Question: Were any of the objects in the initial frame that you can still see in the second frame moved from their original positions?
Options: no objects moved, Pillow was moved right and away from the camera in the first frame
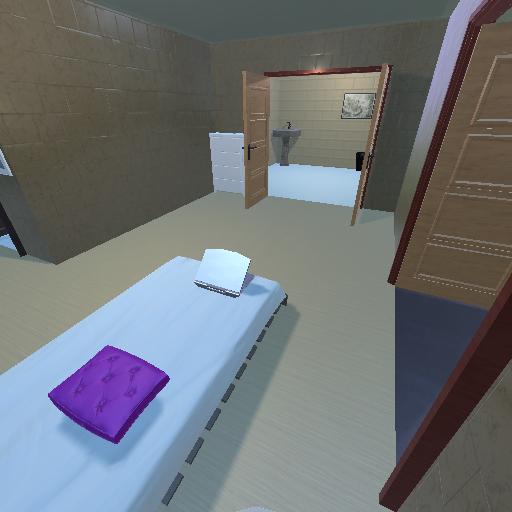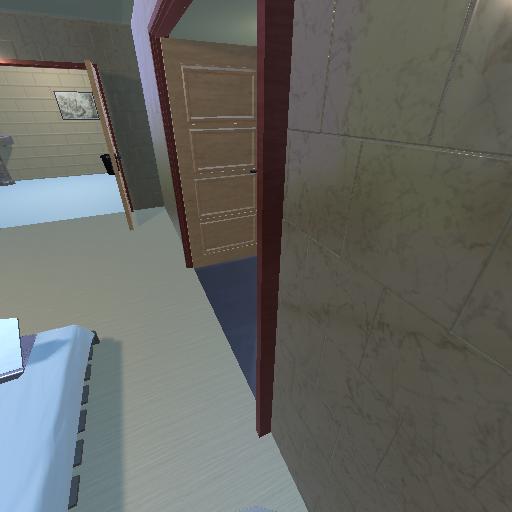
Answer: no objects moved